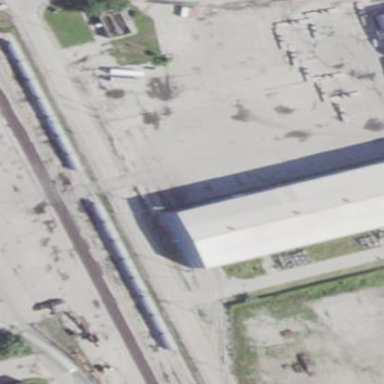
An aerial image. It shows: Warehouse.